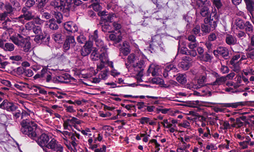
Tumor epithelial tissue: yes
Tumor-associated stroma tissue: yes
Normal tissue: no